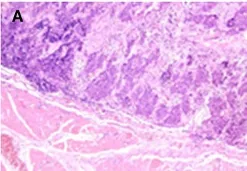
Pathology of case 1: (A,B) Routine postoperative pathology, inclined to myeloid carcinoma.
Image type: pathology (h&e)